Field crop: maize
Growth stage: 2
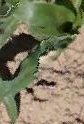
Species: maize